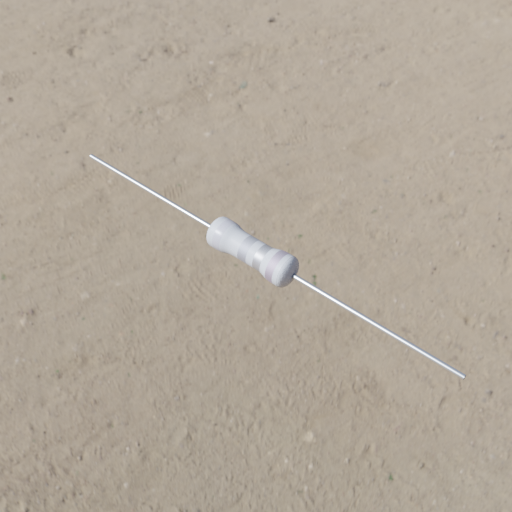
Resistor colour bands (in order): silver, silver, silver, silver